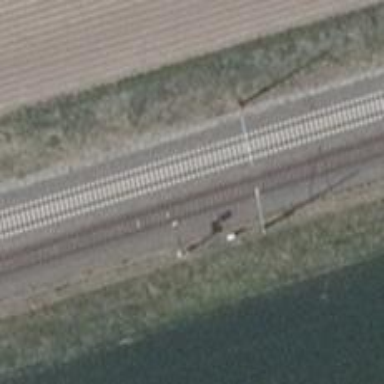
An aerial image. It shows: Milestone along the railway with catenary mast.